Question: I am currently using Helvetica Neue on a website that I am developing. Over the past few months, I have noticed that the Helvetica Neue font renders extremely bold in Google Chrome. When viewing the same site in Firefox, everything looks much better, and as expected.
Here's a comparison screenshot for reference:

The CSS rule for this portion is fairly straightforward:
'''
#top-bar {
font-family: "Helvetica Neue", Helvetica, Arial, sans-serif;
height: 30px;
color: #ccc;
font-size: 80%;
line-height: 30px;
}
#top-bar a {
color: #eee;
}
'''
Can anyone explain why the font looks so different in the two browsers? It almost looks like Chrome is rendering a heavier font weight, even though 'font-weight: normal' has no effect. This is not unique to this site, either. Any site (including Bootstrap Docs) that uses Helvetica Neue suffers this on my PC (and others running Chrome). Everything looks fine on a Mac.
Is there a solution? Some technique to mimic FF's rendering of the font in Chrome, for example?
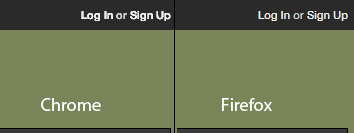
Answer: This is because Firefox supports the hardware-accelerated DirectWrite API (part of Direct2D) to render fonts and Chrome doesn't. See for example:
- <URL>
Even if you switch off hardware acceleration in Firefox, the results are different because both browsers use different font rendering backends.